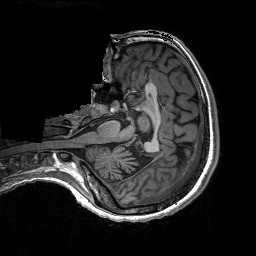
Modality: T1w
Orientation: axial
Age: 19
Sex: male
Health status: healthy
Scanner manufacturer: siemens
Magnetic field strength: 3 T
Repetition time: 3.2 s